Field crop: maize
Growth stage: 2
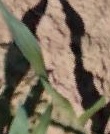
Species: maize